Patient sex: M
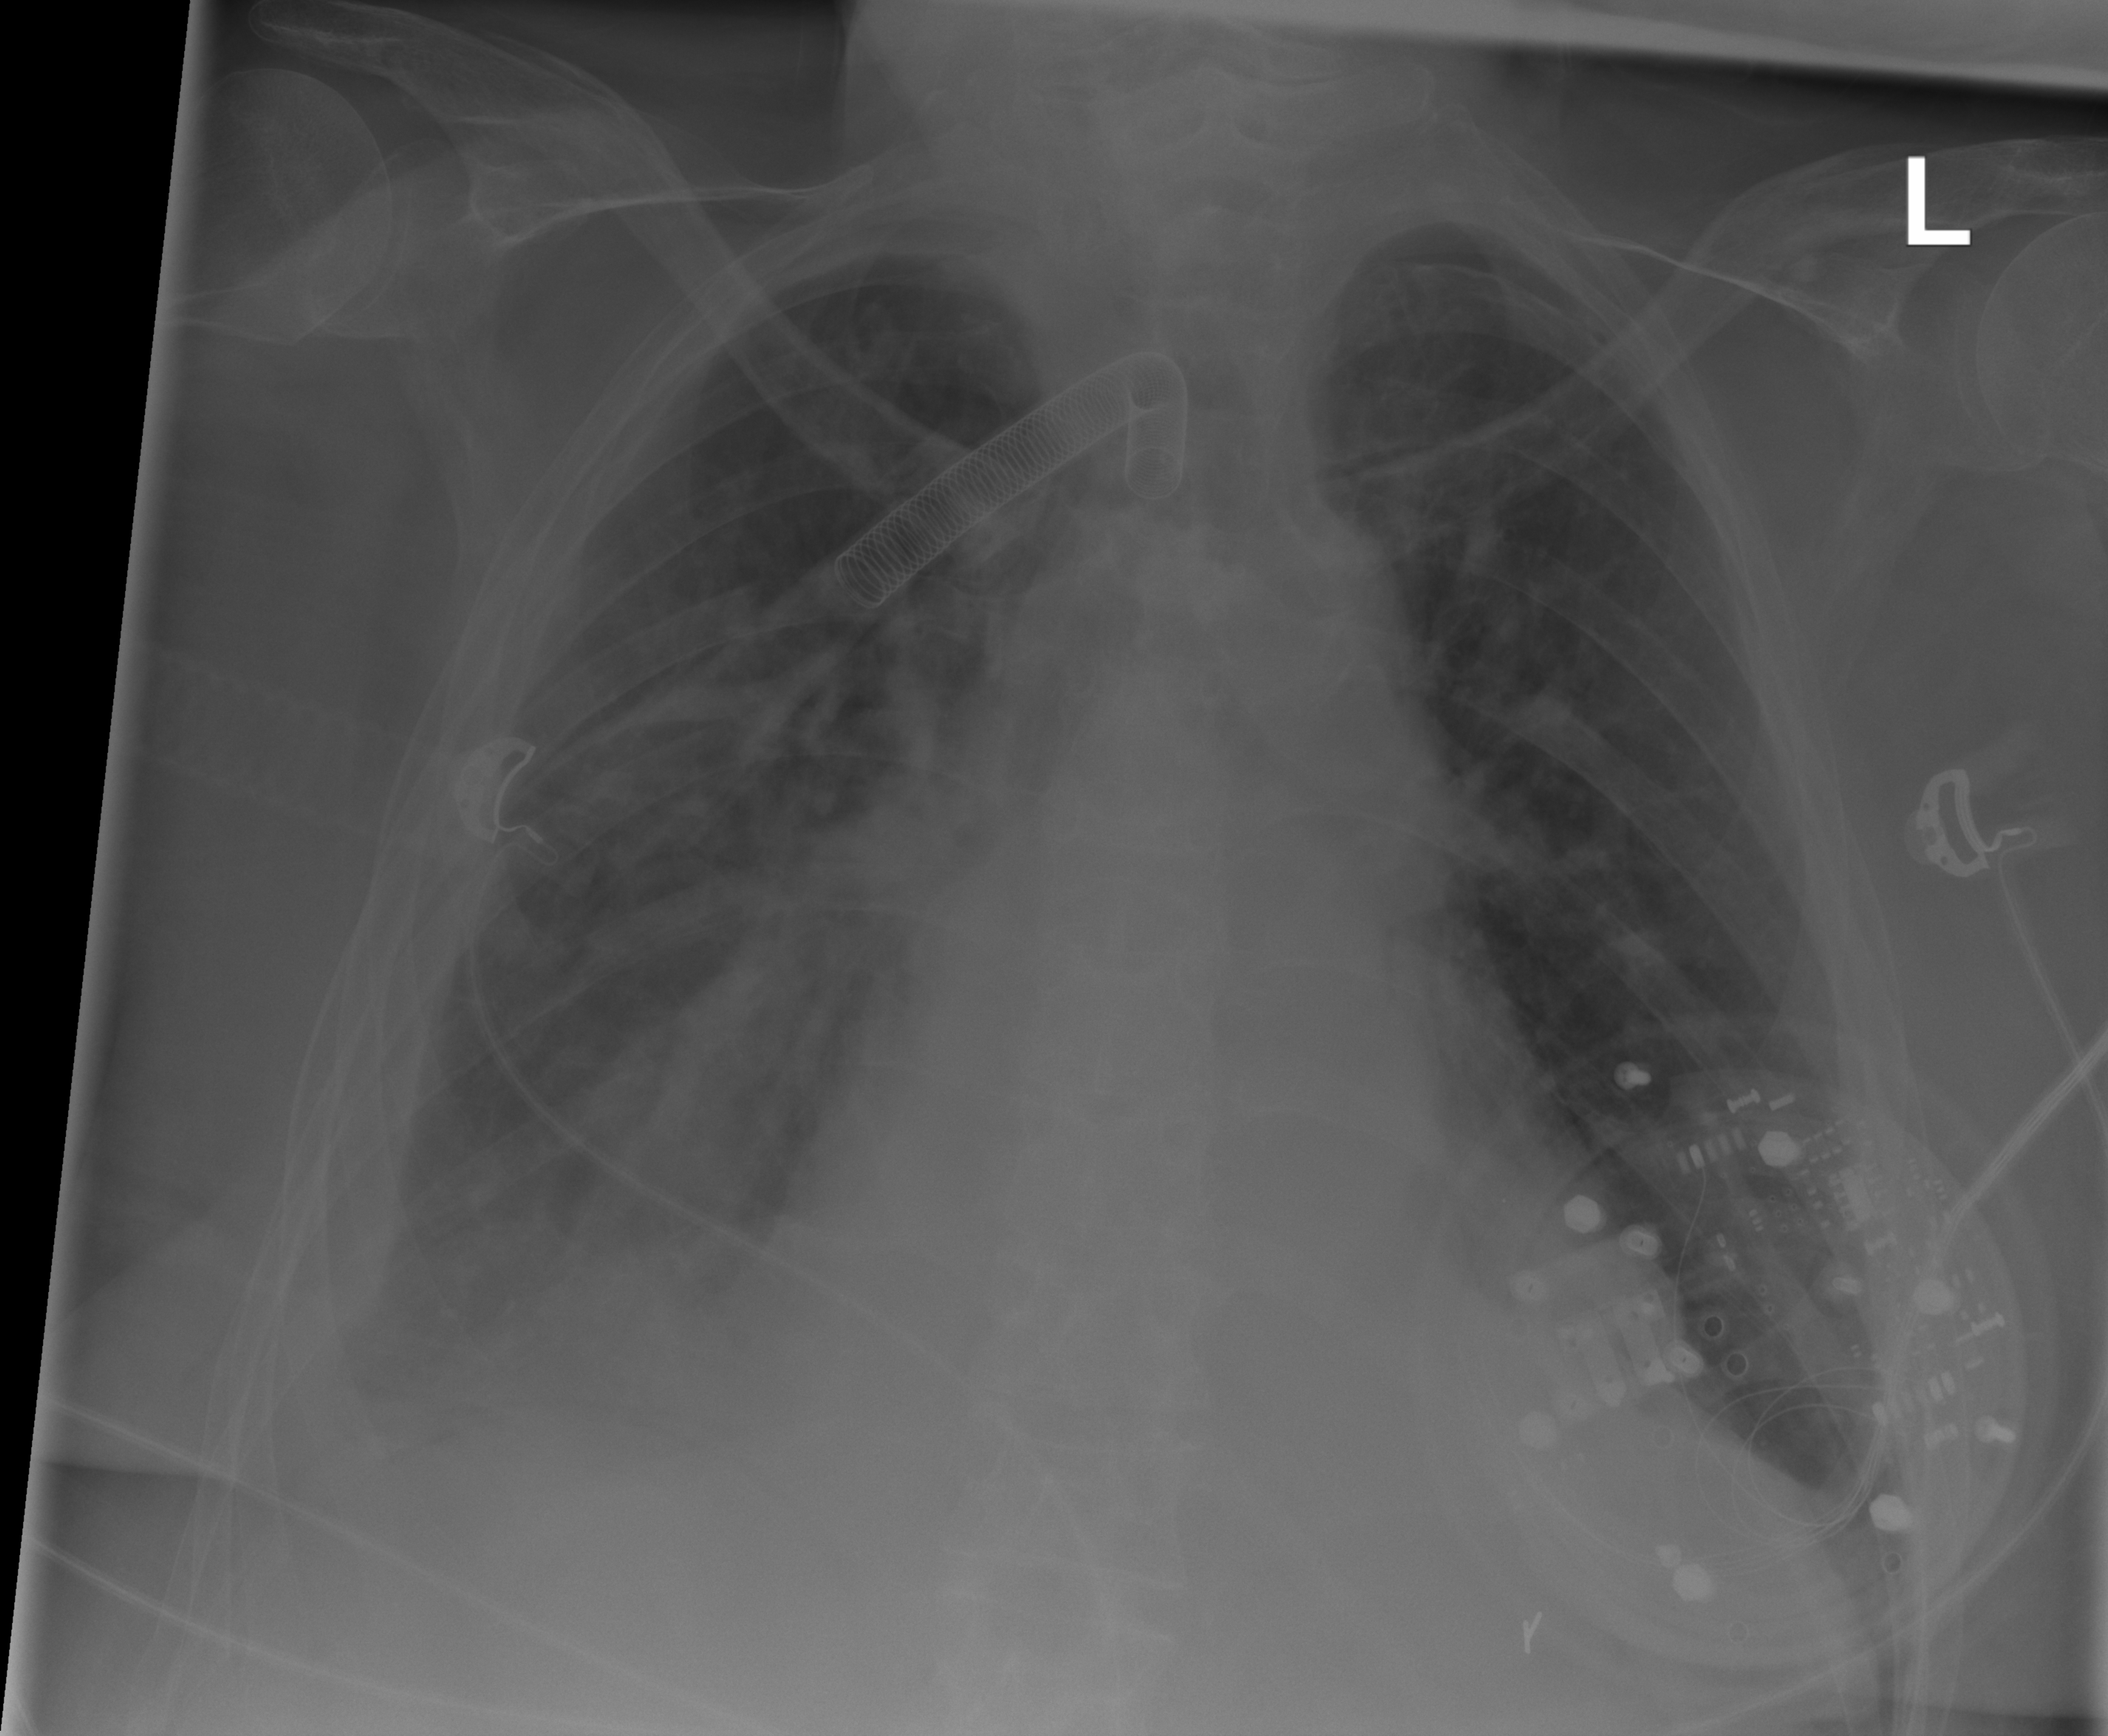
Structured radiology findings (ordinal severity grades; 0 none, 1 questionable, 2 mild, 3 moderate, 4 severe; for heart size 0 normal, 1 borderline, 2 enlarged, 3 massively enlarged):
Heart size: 2
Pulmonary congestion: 3
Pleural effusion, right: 2
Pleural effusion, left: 2
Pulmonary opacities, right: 2
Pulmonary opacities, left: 0
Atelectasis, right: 2
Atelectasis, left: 0